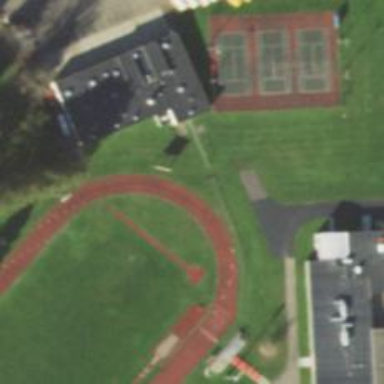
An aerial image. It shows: Track in leisure land.